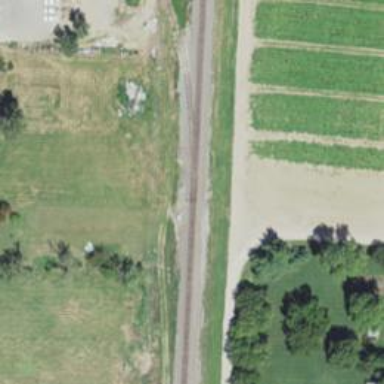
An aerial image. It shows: Railway track.